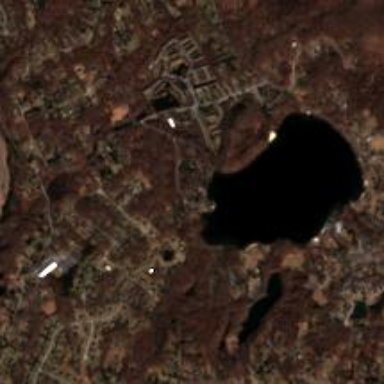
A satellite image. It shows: Serene lake.